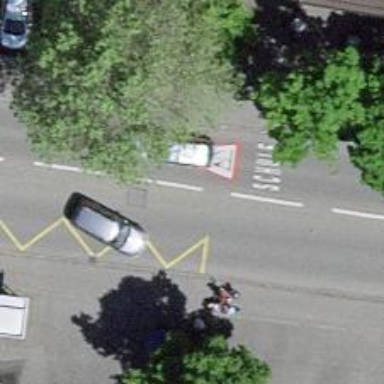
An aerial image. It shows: Bus stop with designated stop position for public transport.